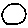
Label: circle